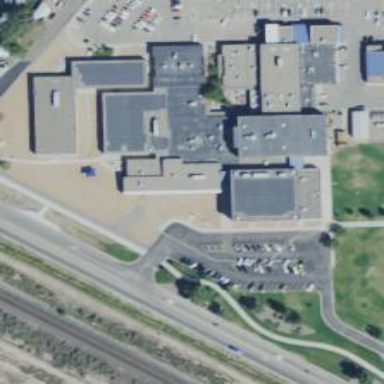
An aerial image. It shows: School building.